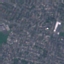
Land use / land cover: Residential